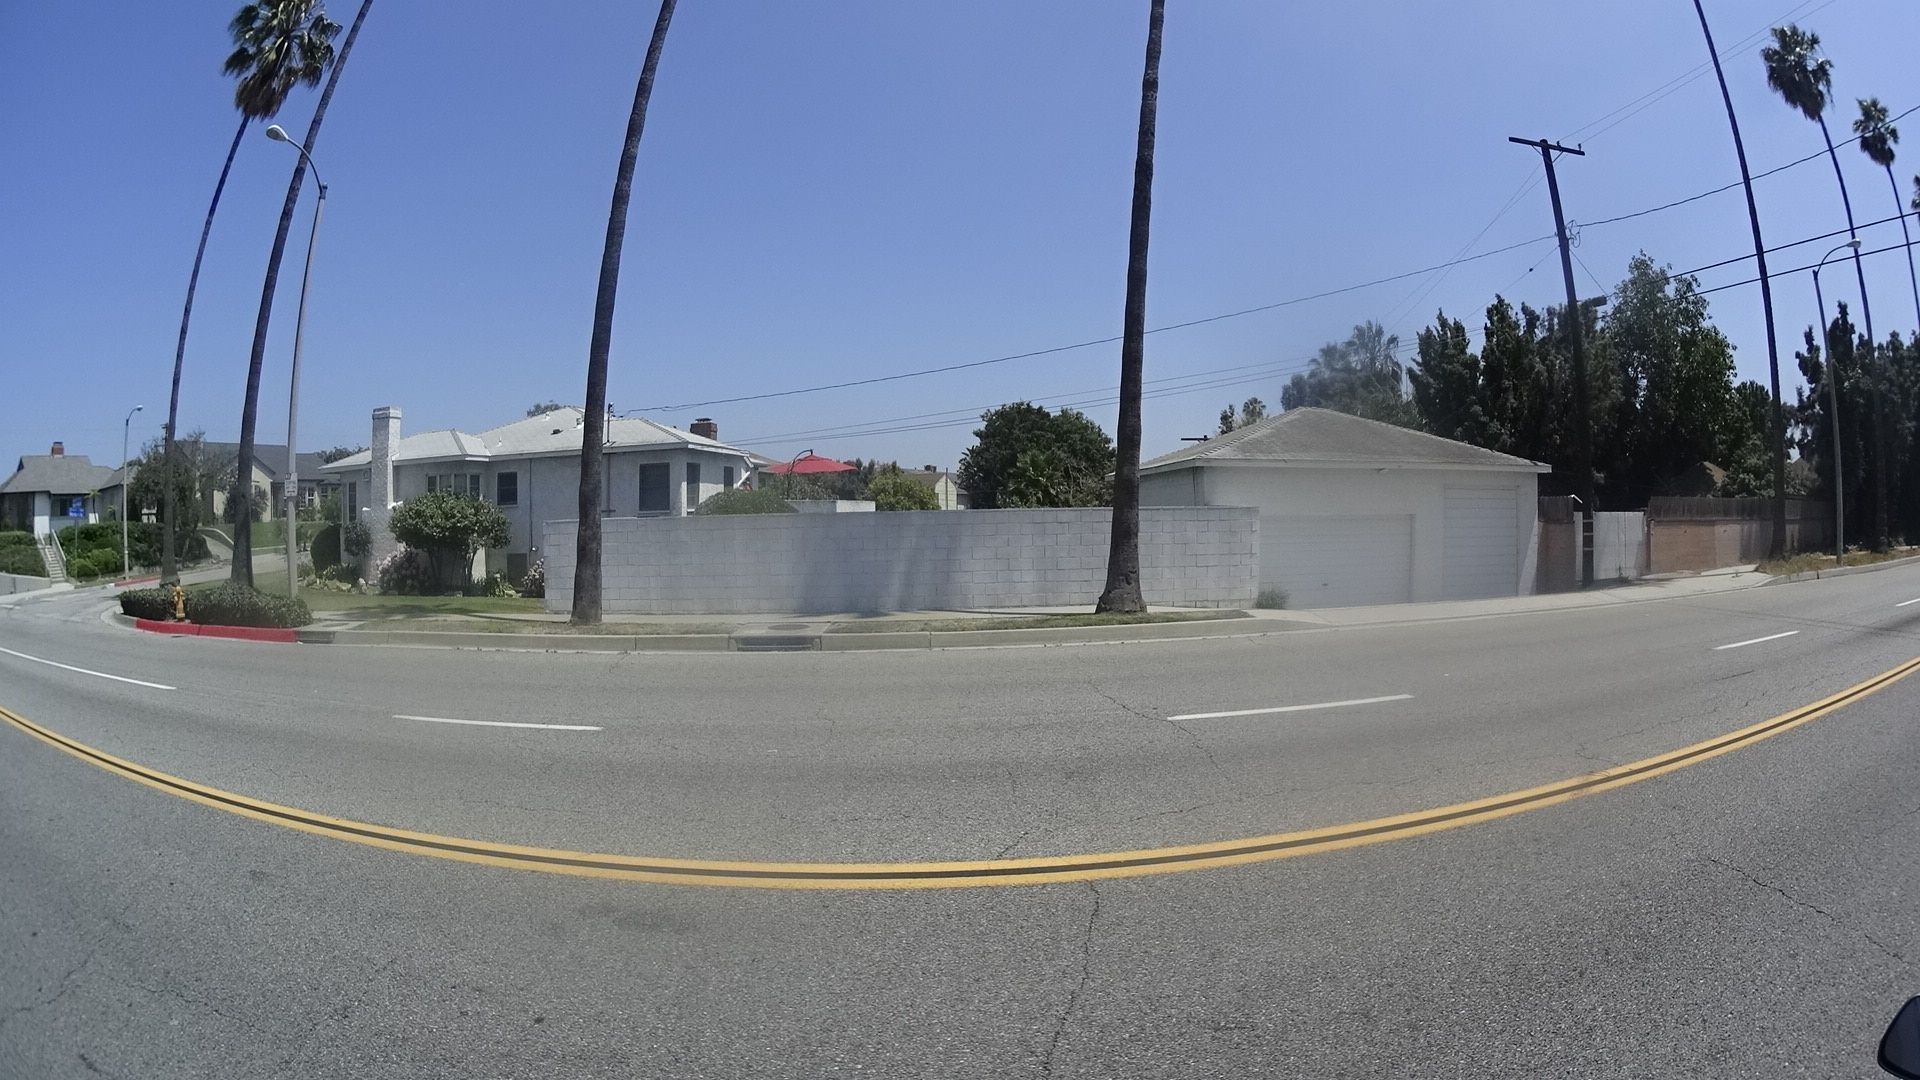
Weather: clear
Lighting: day
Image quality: good
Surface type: driving surface
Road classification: tertiary
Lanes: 4
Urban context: urban centre
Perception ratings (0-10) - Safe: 6.46, Lively: 2.41, Beautiful: 4.36, Boring: 6.1, Depressing: 5.87, Wealthy: 4.27